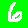
Digit: 6